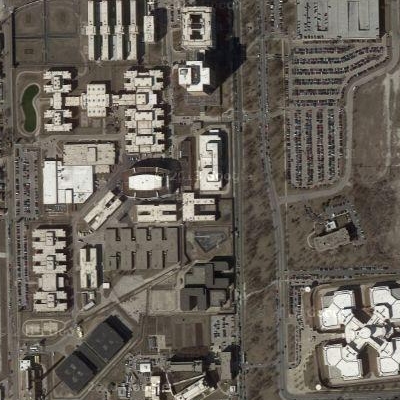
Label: Industry